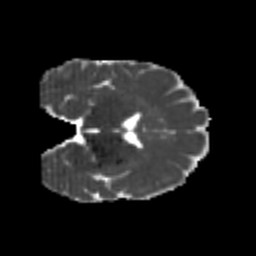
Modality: MD
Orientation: coronal
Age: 23
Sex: female
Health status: healthy
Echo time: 0.074 s